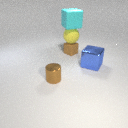
small brown rubber cube to the left of large blue metal cube